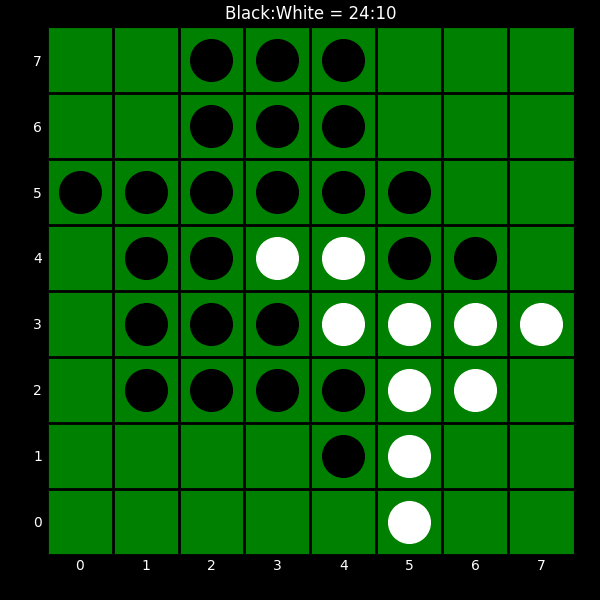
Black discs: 24
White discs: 10